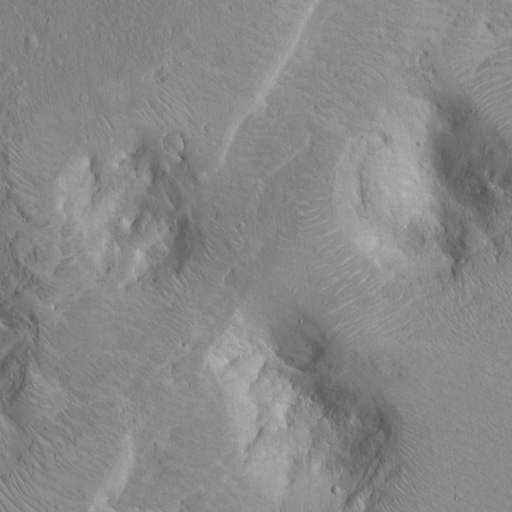
Classes present: Background, Cone